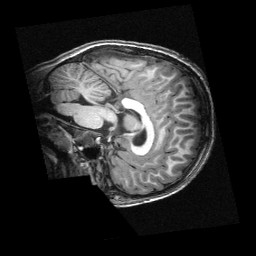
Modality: T1w
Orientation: sagittal
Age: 10
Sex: male
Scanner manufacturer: siemens
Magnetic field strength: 3 T
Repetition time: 2.3 s
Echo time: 0.00336 s